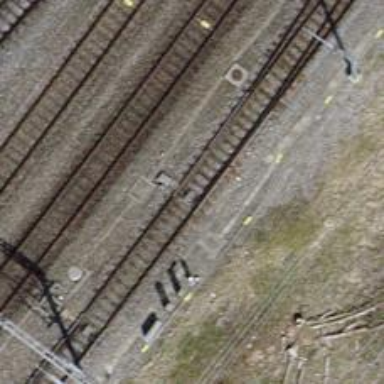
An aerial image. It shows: Railway switch.